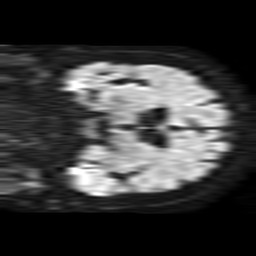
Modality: TRACE
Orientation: coronal
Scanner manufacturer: philips
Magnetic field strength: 1.5 T
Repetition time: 3.403 s
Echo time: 0.06922 s